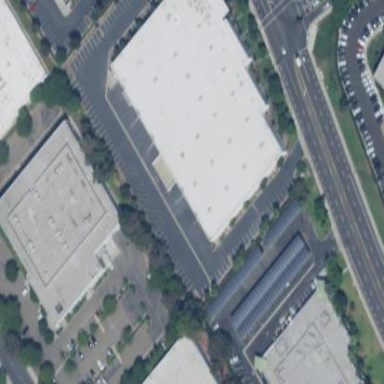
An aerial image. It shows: Commercial building.